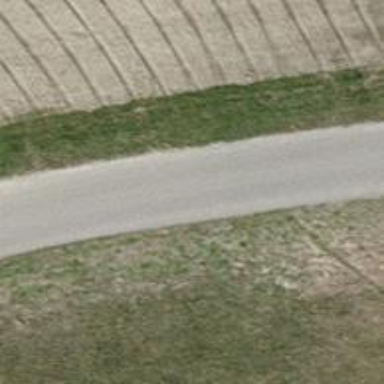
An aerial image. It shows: Asphalt track with grade1 quality.